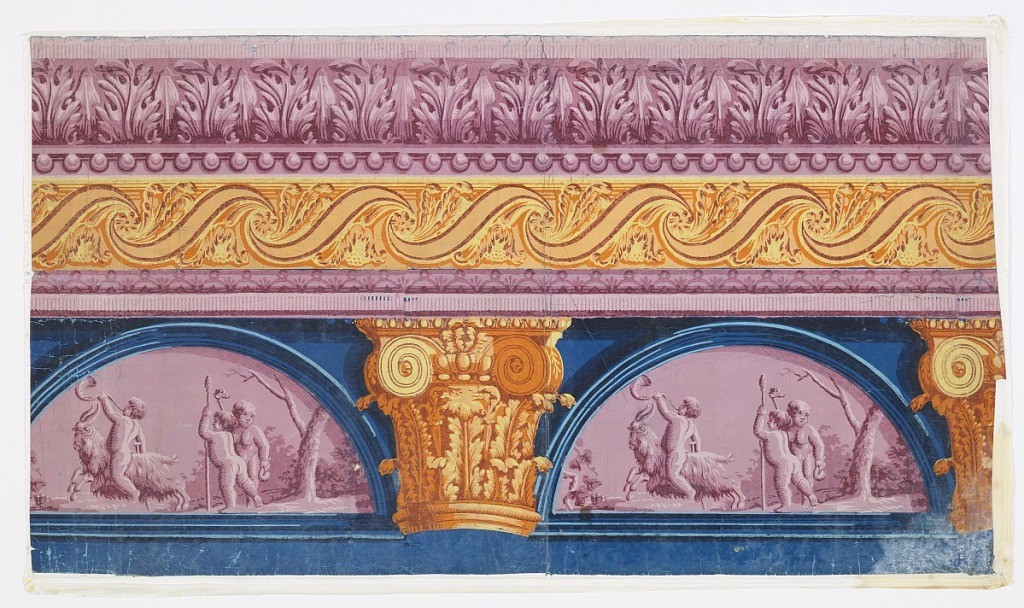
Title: Frieze
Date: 1820
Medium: Block-printed on handmade paper
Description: a) Frieze: bandings, top to bottom: 1) pink and purple acanthus leaves; 2) pink row of balls; 3) yellow, orange, purple wave and feather/foliage pattern; 4 & 5) narrow geometric pink and purple bandings forming architrave for gold and yellow Ionic and Corinthian capitals with elaborate acanthos. Below architrave: half-round vignettes, three amorini, two with staffs, one with horn riding goat. b) Purple and pink column, fluted, with black bands and leaf decoration. Deep blue acanthus border.